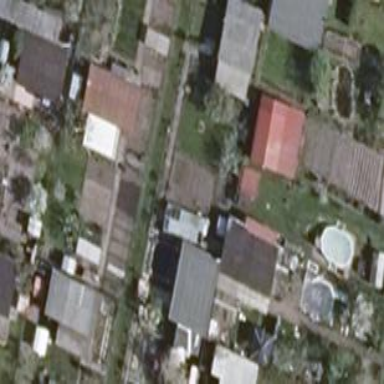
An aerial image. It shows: Plot within allotments.